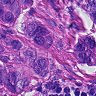
Metastatic tissue present: yes